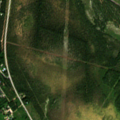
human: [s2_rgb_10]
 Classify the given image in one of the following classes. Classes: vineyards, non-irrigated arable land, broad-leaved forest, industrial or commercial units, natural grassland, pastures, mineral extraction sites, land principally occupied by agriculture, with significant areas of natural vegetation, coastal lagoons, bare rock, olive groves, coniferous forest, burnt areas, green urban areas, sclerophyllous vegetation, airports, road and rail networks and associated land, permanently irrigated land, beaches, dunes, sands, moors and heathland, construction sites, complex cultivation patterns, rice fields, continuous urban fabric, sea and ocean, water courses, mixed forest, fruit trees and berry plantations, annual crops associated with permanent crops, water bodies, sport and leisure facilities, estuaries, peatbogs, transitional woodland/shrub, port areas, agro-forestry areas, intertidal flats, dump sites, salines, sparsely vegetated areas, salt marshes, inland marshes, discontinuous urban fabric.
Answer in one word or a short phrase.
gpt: discontinuous urban fabric, coniferous forest, transitional woodland/shrub, peatbogs